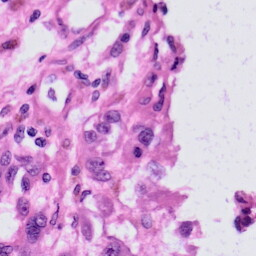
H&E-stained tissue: Skin